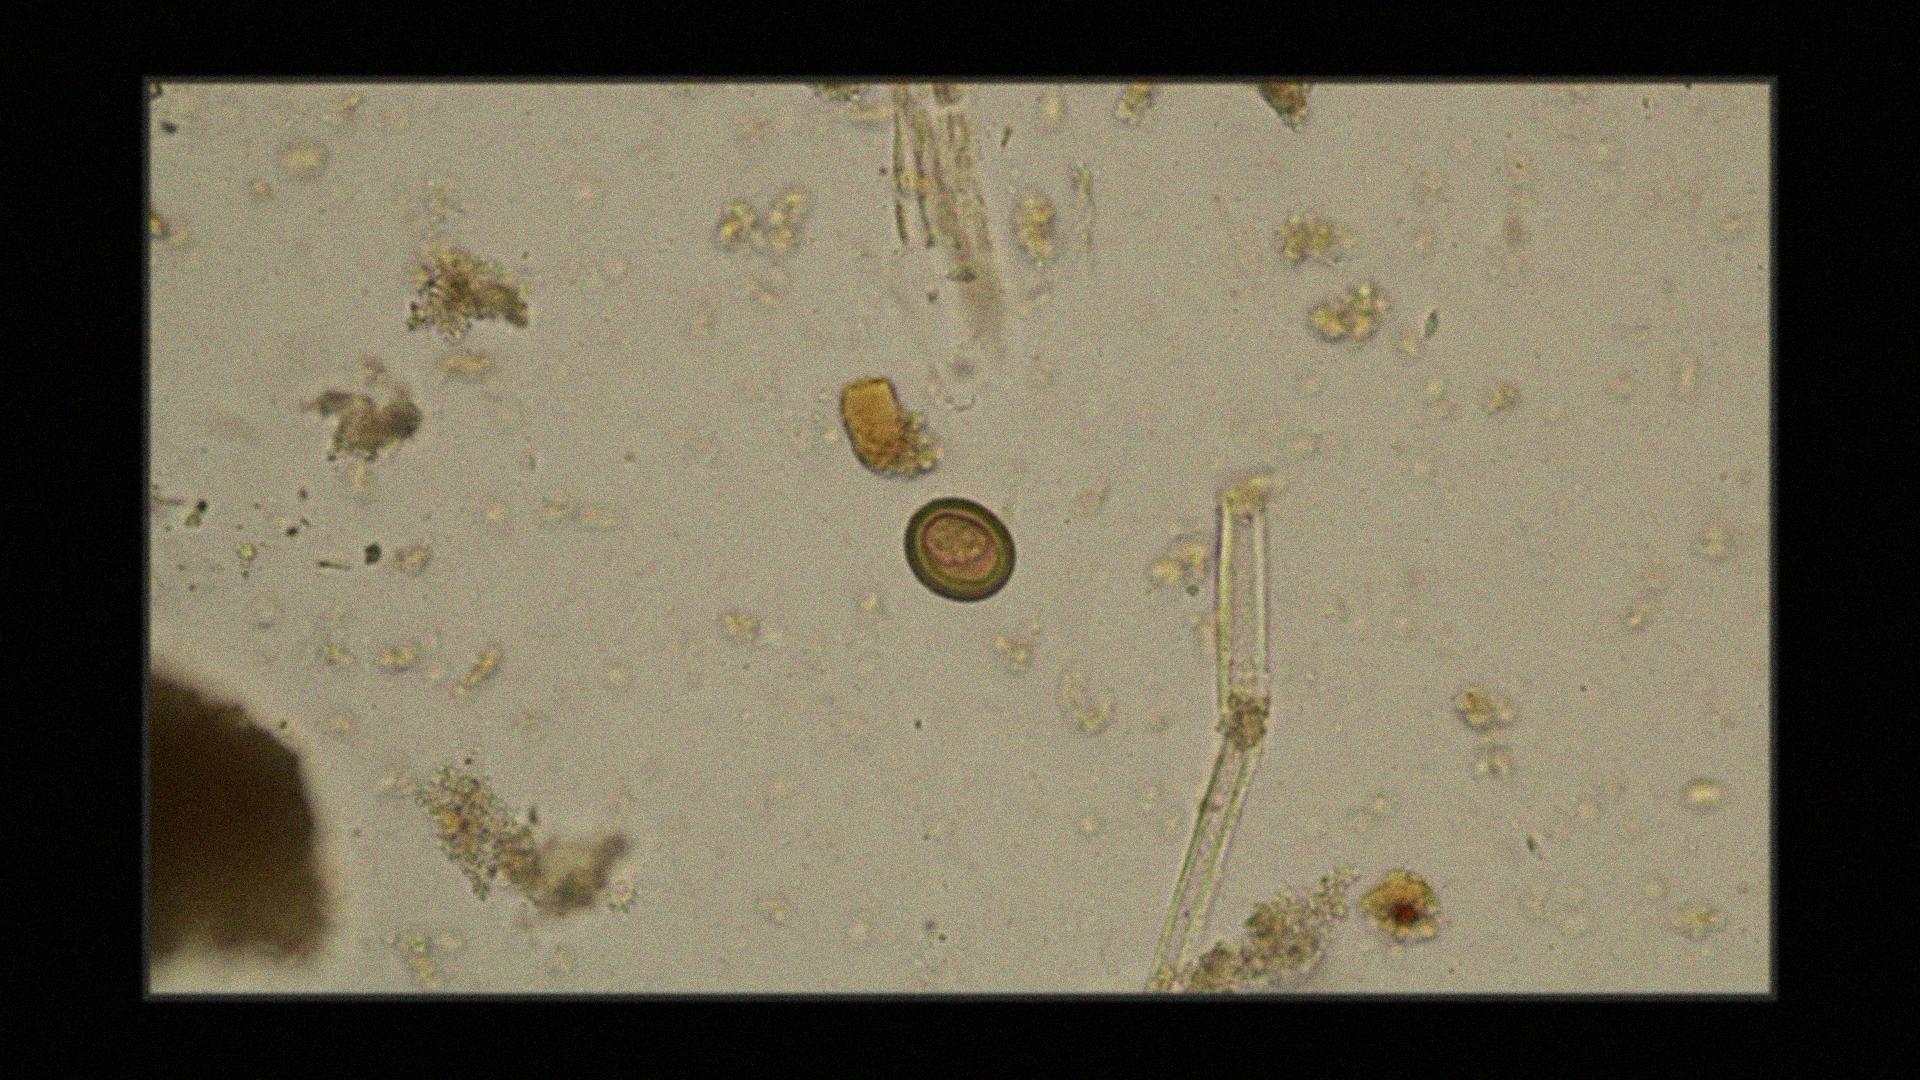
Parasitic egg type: Taenia spp. egg